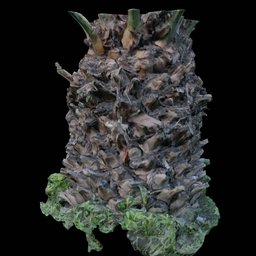
Label: nature